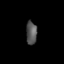
Tissue: lung
Cell type: Endothelial cells
Senescence score: 0.2265
Nuclear area (px): 252
Mean DAPI intensity: 83.099